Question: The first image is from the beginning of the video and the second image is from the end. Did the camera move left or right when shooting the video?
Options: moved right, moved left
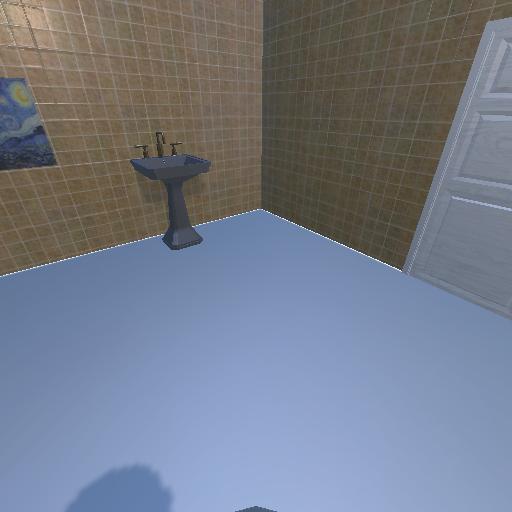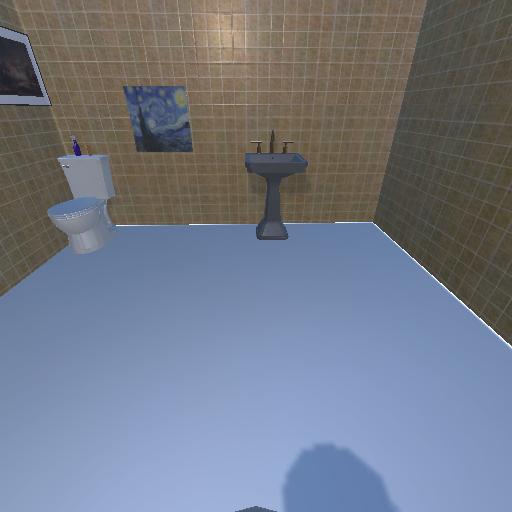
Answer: moved right